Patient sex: M
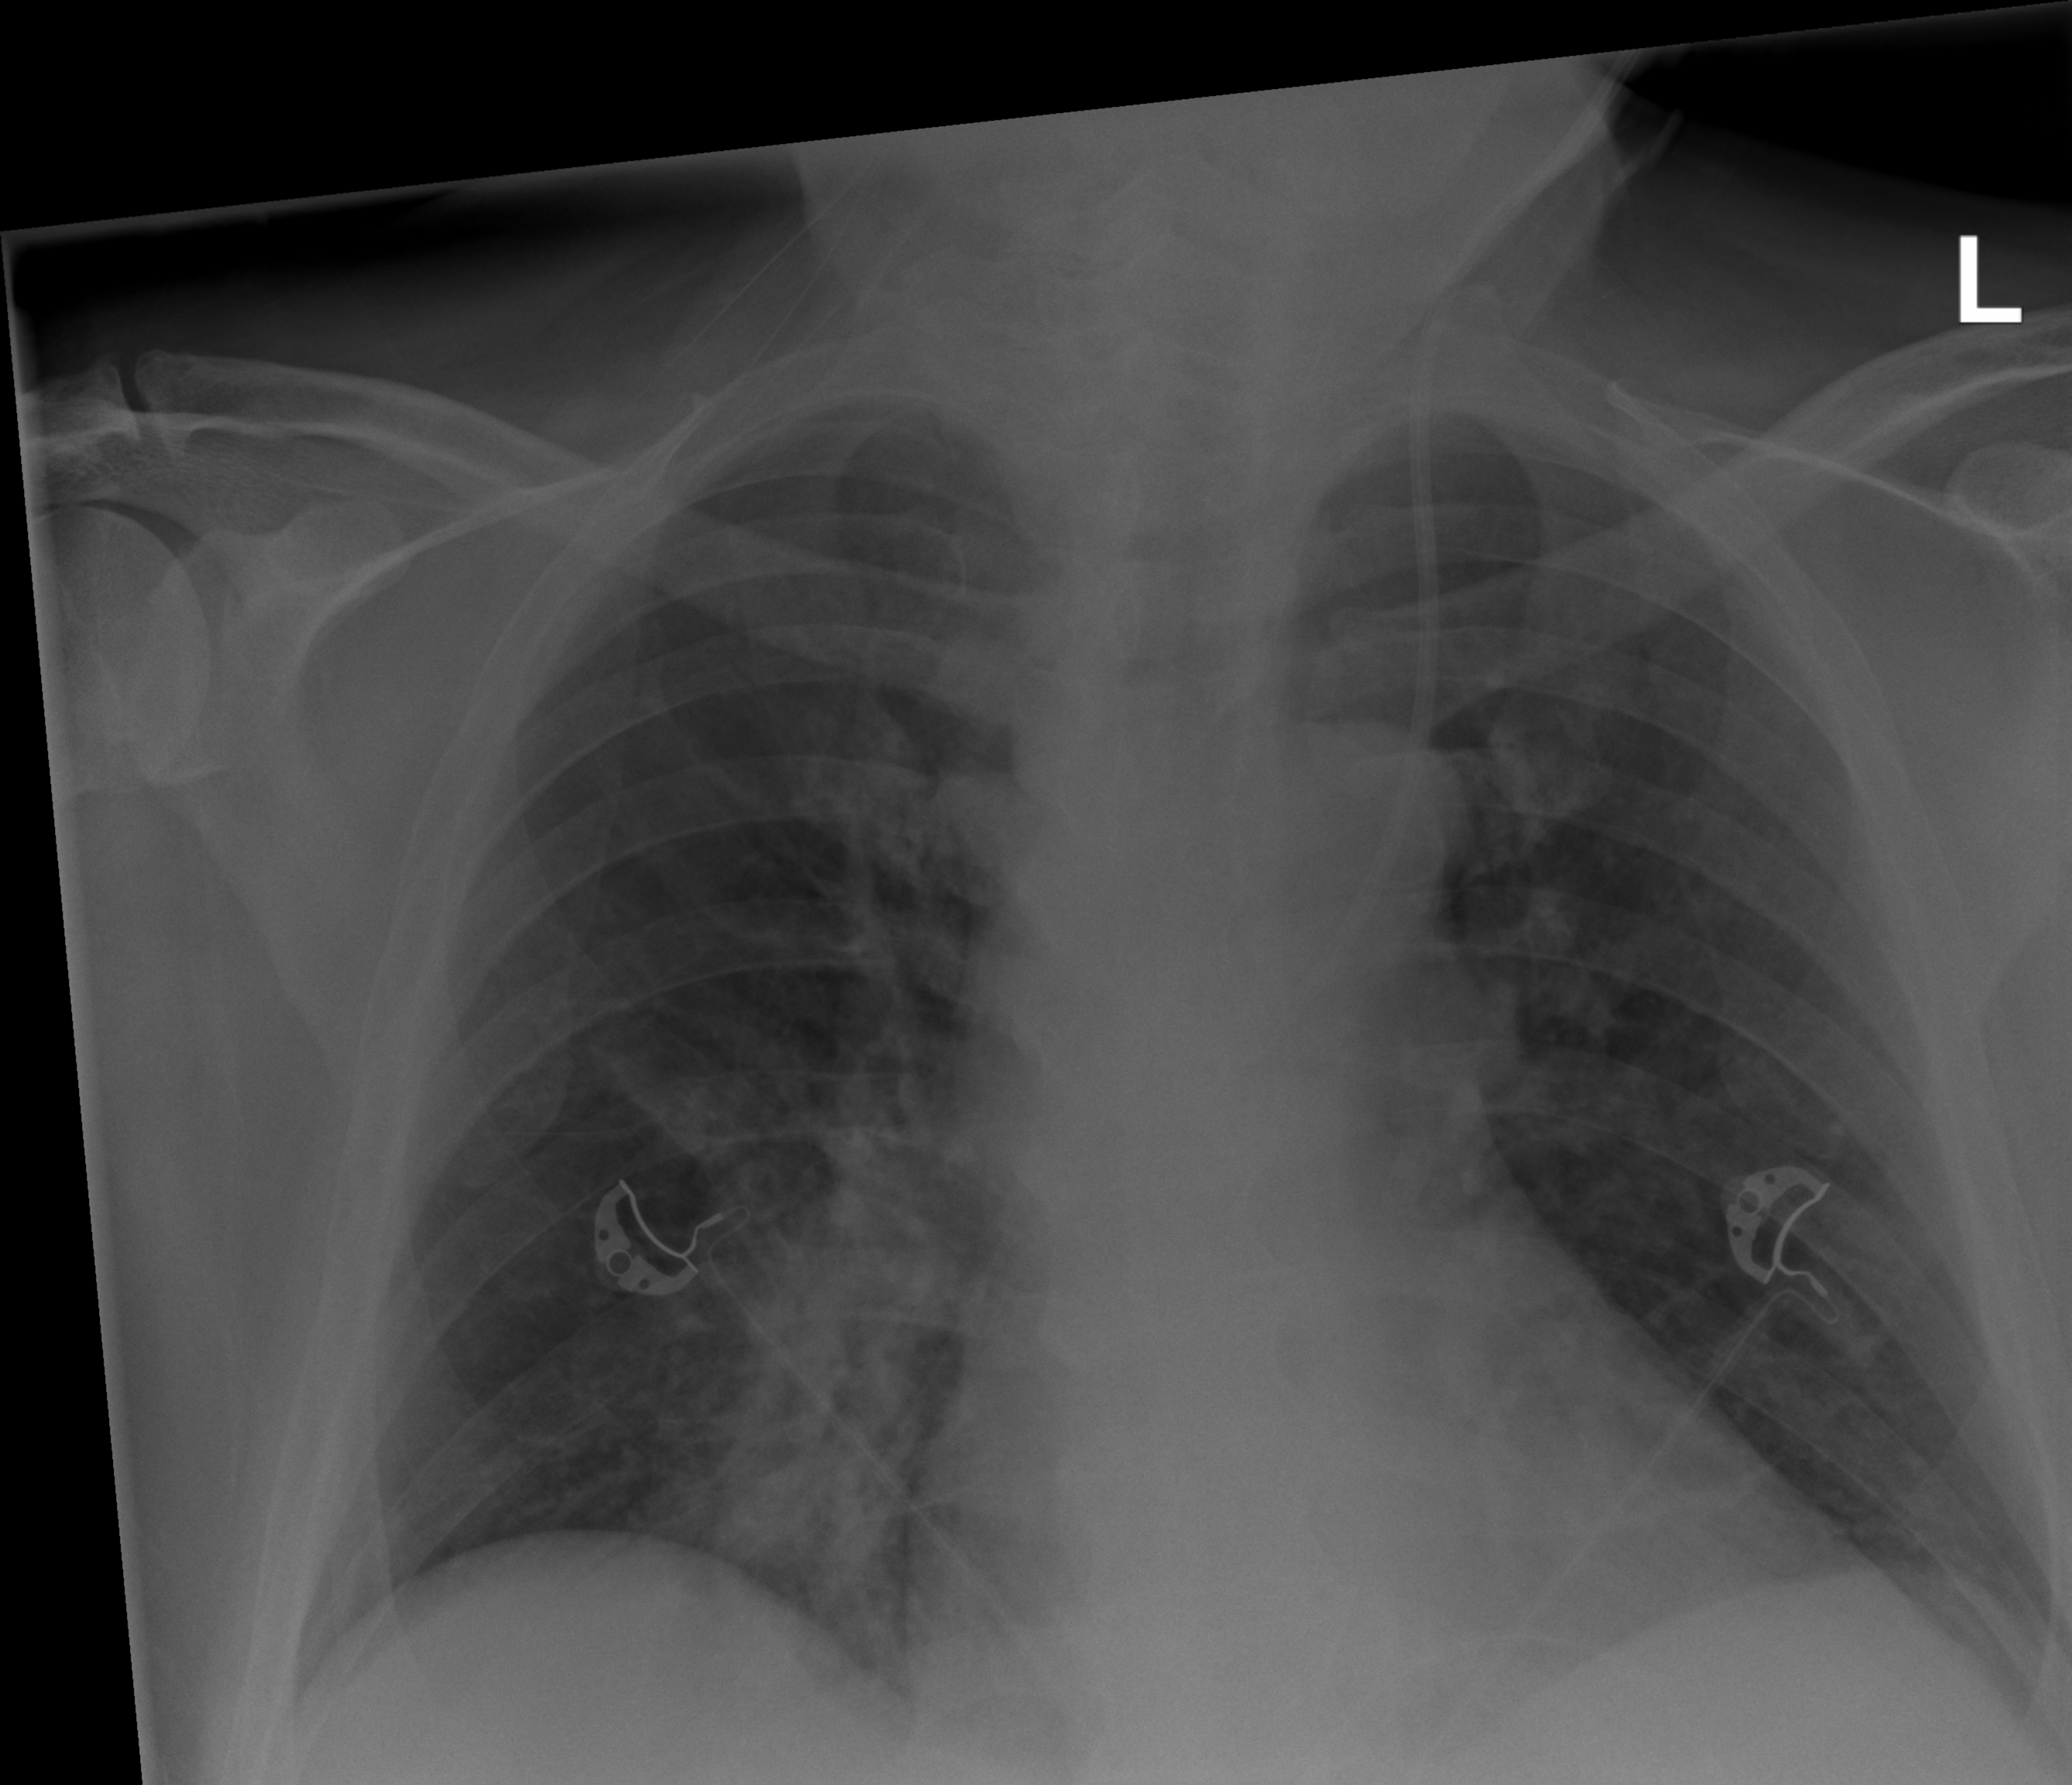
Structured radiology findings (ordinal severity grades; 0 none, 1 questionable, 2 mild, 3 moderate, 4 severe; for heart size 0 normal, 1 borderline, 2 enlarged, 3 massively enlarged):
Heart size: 1
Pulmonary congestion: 0
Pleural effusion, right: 0
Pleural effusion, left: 0
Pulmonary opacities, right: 3
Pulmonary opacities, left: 0
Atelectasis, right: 2
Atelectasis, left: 0